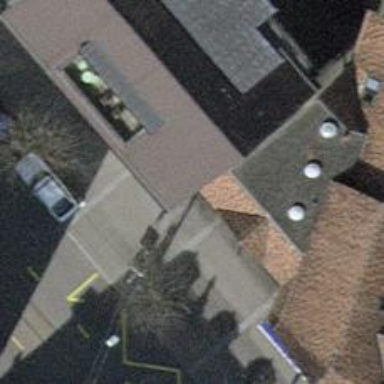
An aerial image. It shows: Street cabinet meant for power infrastructure.